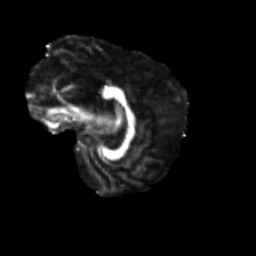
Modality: FA
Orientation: sagittal
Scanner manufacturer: siemens
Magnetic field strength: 3 T
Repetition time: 9.2 s
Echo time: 0.084 s